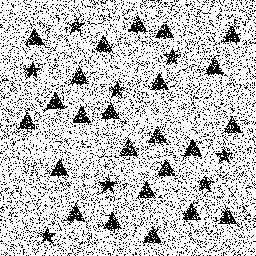
Squares: 0
Triangles: 24
Stars: 8
Total shapes: 32